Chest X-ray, PA view. Patient: 60 years old, sex M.
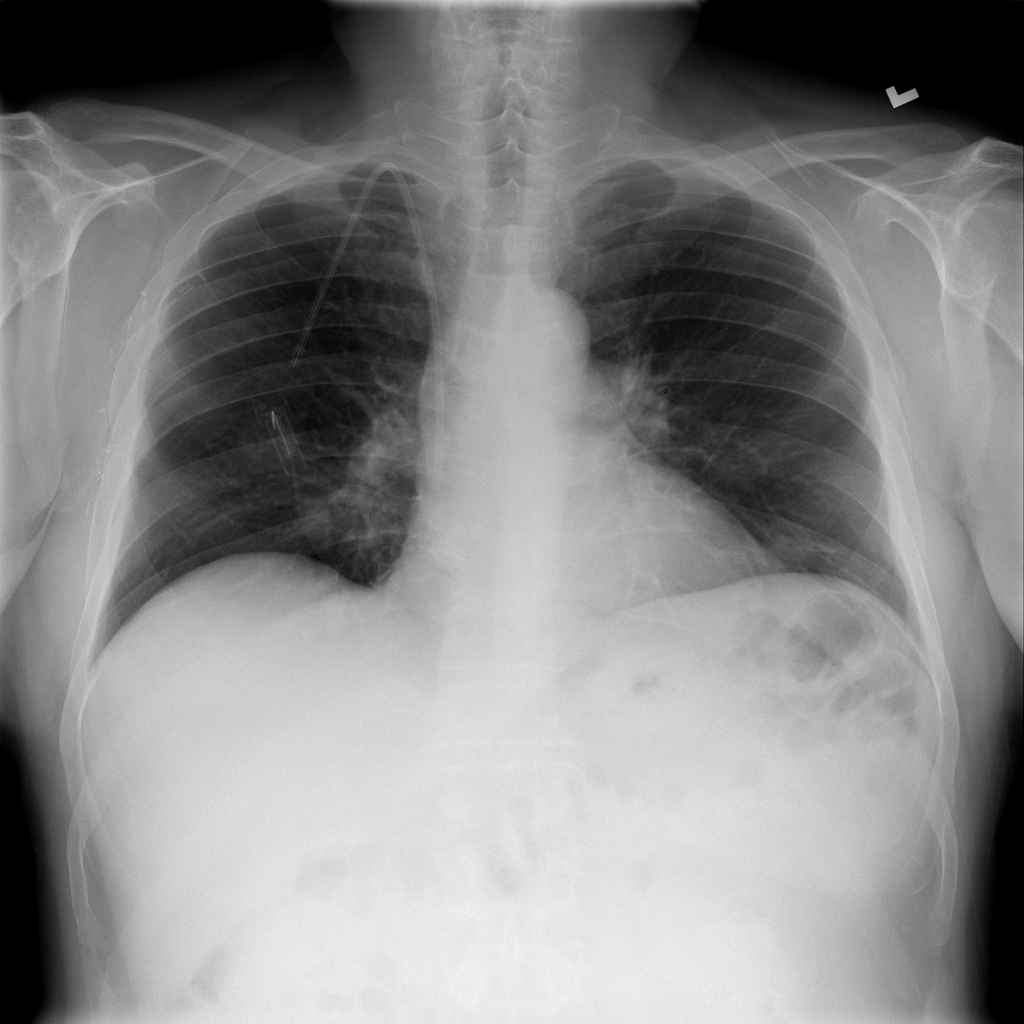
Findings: Atelectasis, Nodule